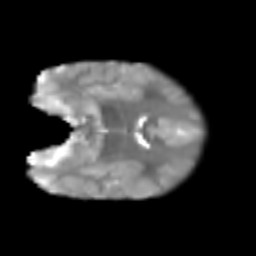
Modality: T2w
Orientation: coronal
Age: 6
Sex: male
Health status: healthy